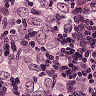
Metastatic tissue present: yes